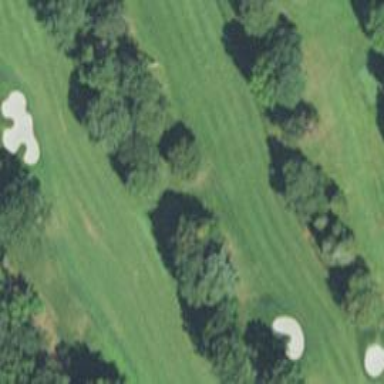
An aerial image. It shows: Golf hole.